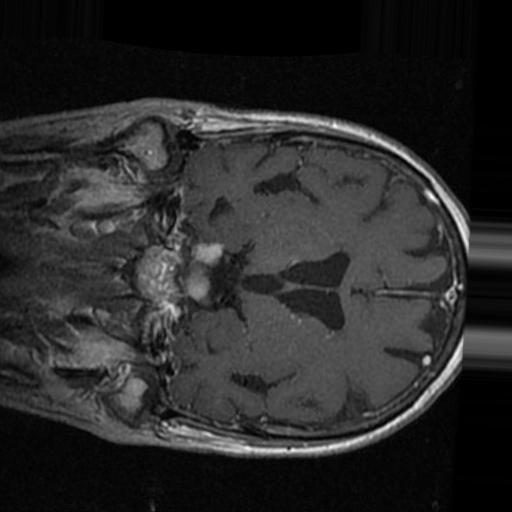
Label: brain_tumor